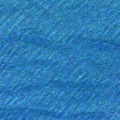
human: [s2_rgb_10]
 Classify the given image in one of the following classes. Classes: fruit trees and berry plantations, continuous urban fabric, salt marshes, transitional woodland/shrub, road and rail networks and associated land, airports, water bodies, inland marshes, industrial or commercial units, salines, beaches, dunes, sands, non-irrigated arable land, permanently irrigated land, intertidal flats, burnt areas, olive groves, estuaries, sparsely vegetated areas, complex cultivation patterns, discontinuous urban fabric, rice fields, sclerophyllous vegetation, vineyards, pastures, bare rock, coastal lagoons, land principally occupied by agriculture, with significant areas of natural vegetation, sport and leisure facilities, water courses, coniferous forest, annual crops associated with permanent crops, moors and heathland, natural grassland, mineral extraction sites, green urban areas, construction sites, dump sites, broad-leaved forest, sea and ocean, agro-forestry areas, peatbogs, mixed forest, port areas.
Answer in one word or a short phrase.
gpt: sea and ocean